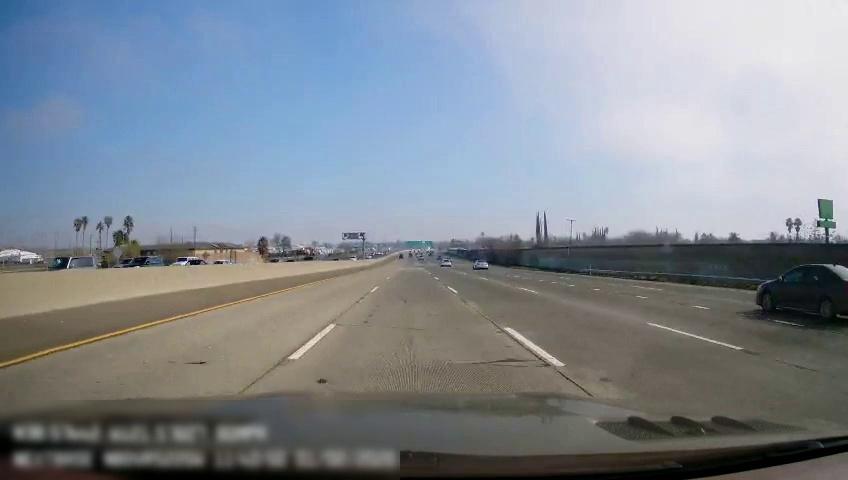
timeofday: Day
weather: Sunny
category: Vehicles | Car
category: Vehicles | SUV
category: Vehicles | Van
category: Vehicles | SUV
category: Vehicles | Car
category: Vehicles | SUV
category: Drivable Space
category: Vehicles | Car
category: Vehicles | Car
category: Vehicles | SUV
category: Lanes | Current Lane
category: Lanes | Current Lane
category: Lanes | Current Lane
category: Lanes | Alternate Lane
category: Lanes | Alternate Lane
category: Lanes | Alternate Lane
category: Traffic | Signs
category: Traffic | Signs